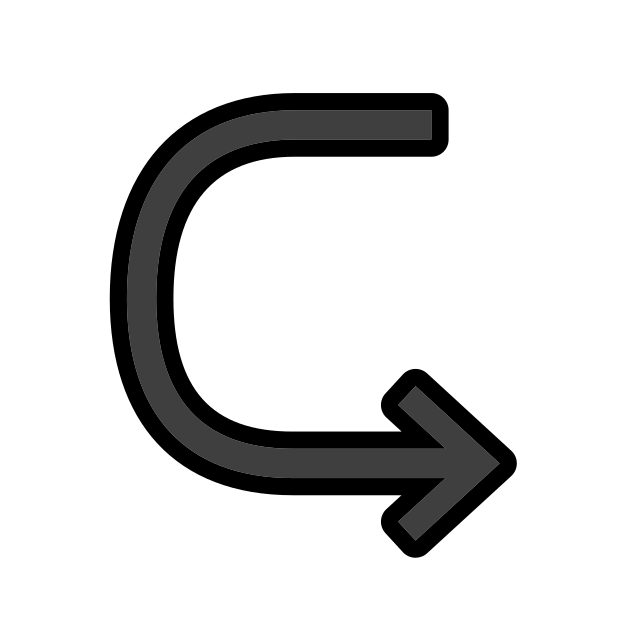
left arrow curving right